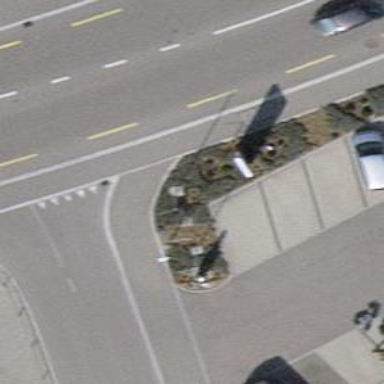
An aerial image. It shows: Flagpole structure.